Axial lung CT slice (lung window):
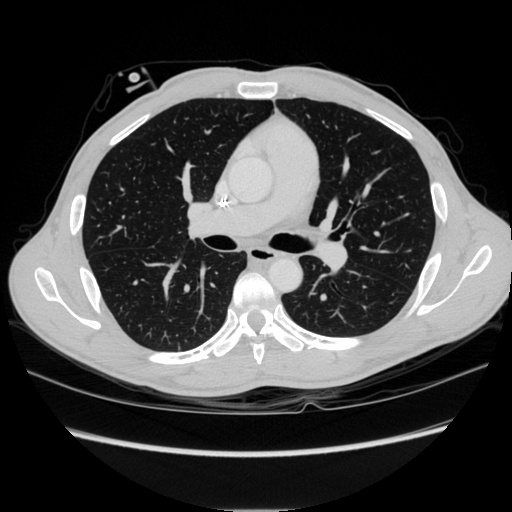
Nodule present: no